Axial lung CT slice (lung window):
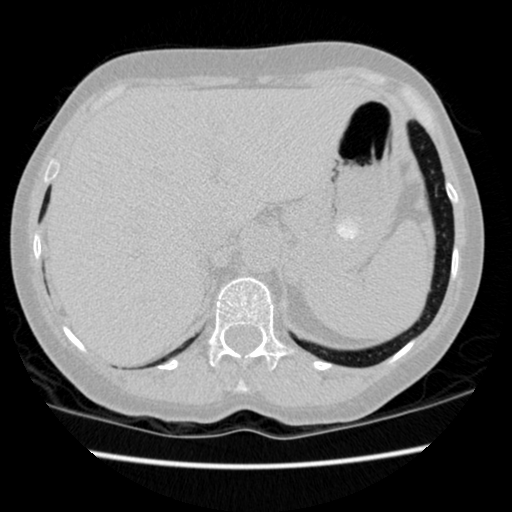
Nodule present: no